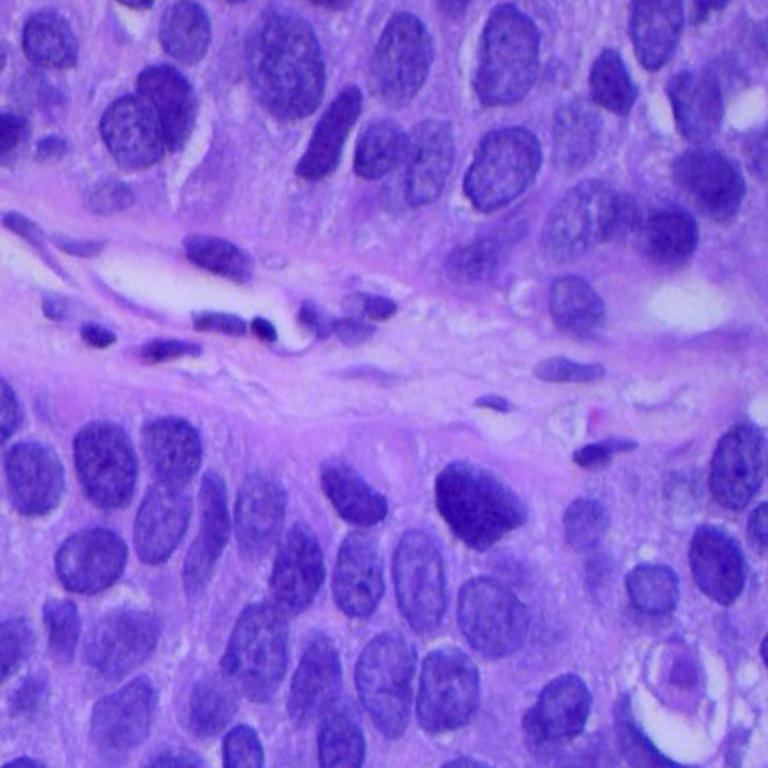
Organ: lung
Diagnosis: squamous carcinomas